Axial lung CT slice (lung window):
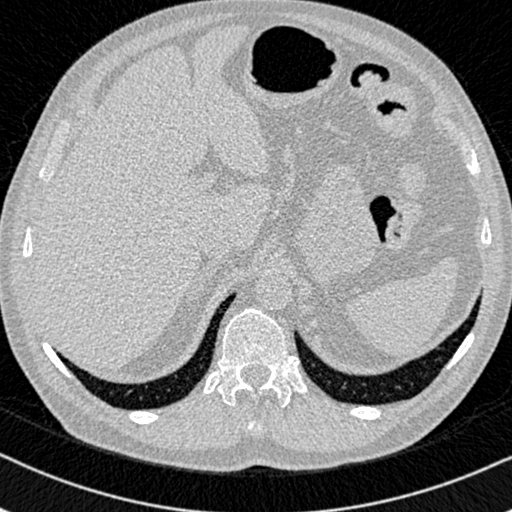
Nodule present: no